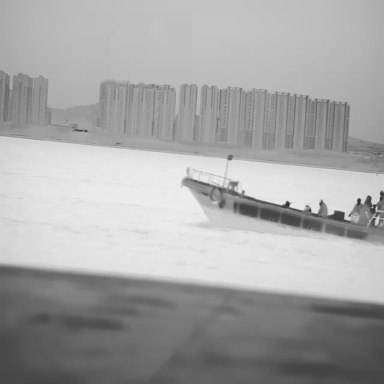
There is a bulk_carrier in the infrared image.